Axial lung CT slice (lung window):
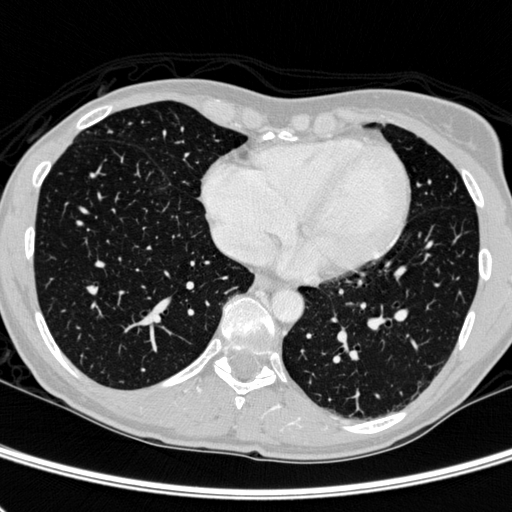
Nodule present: no